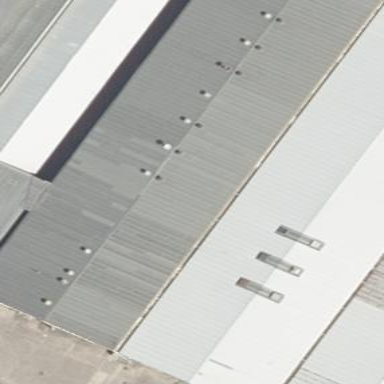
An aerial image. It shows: Industrial building.